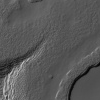
Atmospheric dust classification: not_dusty